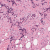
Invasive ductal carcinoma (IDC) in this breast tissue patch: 1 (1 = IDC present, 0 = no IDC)